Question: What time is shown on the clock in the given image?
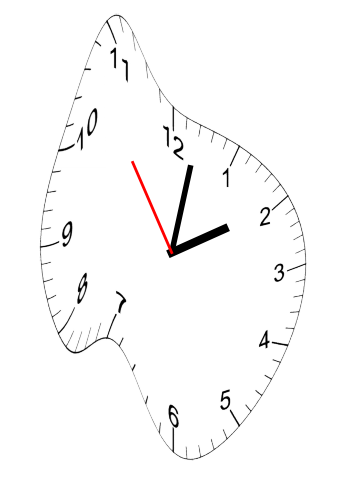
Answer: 02:01:54